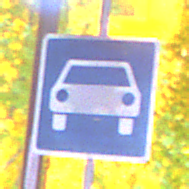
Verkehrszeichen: Kraftfahrstrasse
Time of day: Night
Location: Outdoor (Urban)
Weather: PartlyCloudy
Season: NotSpecified
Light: Natural